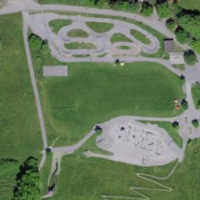
EUNIS habitat code: 53
Species observed at this site:
Prunus spinosa
Datura stramonium